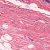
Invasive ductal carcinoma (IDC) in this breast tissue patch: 0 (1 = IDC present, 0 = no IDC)